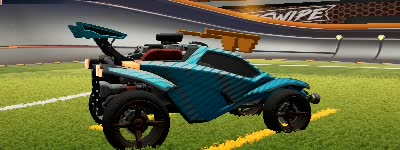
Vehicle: octane